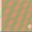
Piece: xx